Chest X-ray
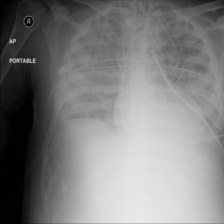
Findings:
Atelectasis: negative
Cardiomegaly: negative
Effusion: negative
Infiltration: positive
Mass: negative
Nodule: positive
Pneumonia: negative
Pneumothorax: negative
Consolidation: negative
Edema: positive
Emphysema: negative
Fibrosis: negative
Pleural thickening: negative
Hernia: negative